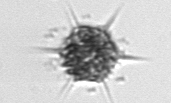
Label: Dictyocha